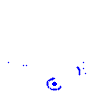
Particle: pion